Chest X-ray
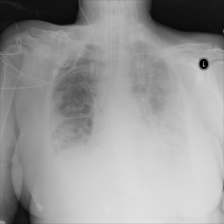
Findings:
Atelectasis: negative
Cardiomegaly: negative
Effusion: negative
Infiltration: positive
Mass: negative
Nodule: negative
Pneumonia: negative
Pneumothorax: negative
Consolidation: positive
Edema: negative
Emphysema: negative
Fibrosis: negative
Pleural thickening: negative
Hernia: negative